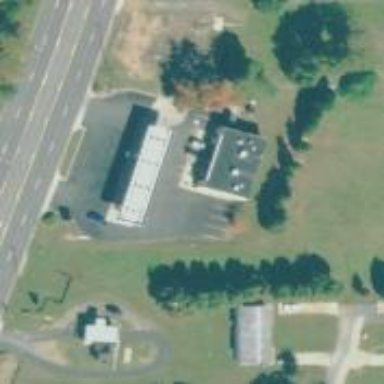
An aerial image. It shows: Convenience shop.